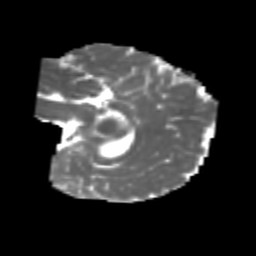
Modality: MD
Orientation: sagittal
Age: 6
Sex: female
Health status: healthy